RGB frame:
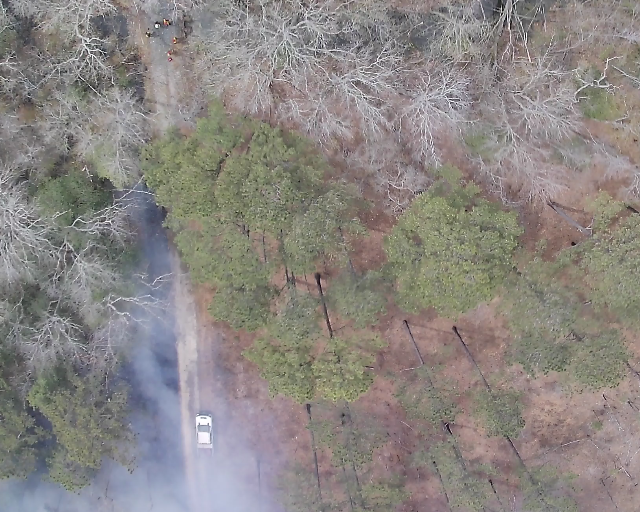
Thermal frame:
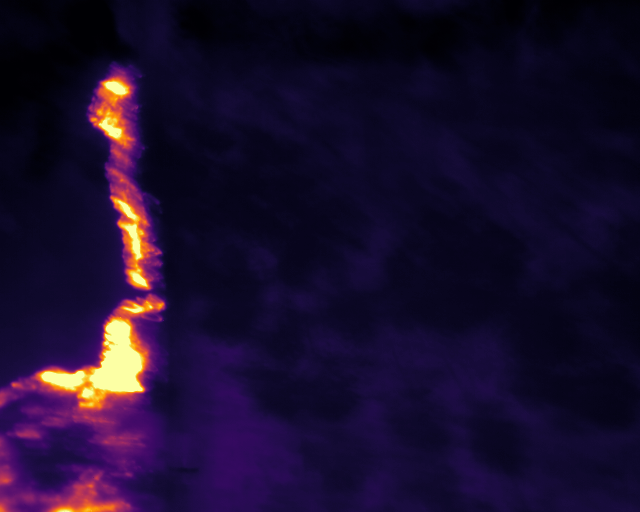
Captured: 2026-02-26 03:06:26
Pixels at or above 80 °C: 11648 (fraction of frame: 0.03555)